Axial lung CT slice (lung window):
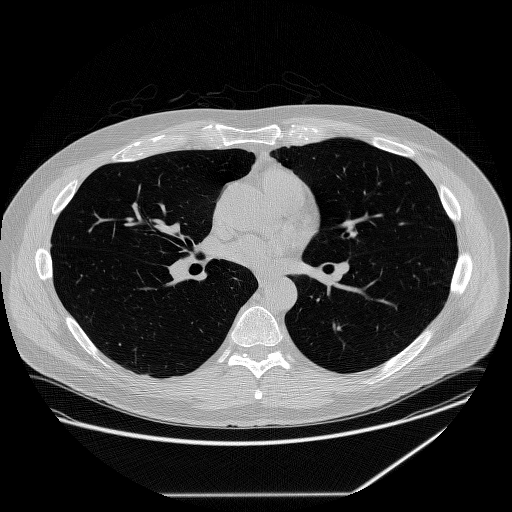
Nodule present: no